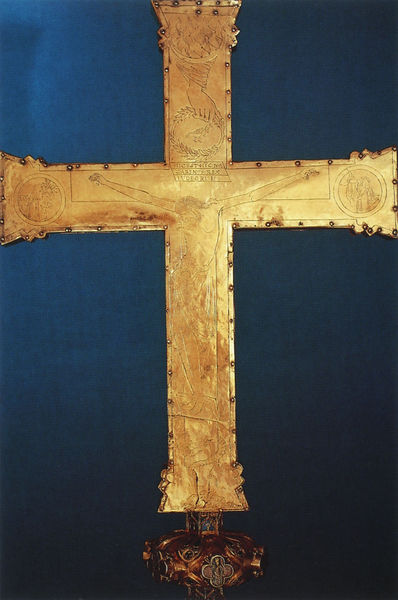
Titel: Lothar Kreuz, mit antiquer Kamee des Augustus und karolingischem Kristall des Lothar
Institution: Aachen, Domschatz
Schlagwörter: blau, gott, hand, mann, nackt, blume, orange, blüten, bibel, kirche, gold, krone, kreis, rund, bischof, inschrift, nägel, nieten, foto, mond, messing, kreuz, religion, dom, radierung, kupfer, kranz, gravur, knauf, christus, jesus, kreuzigung, mittelalter, kruzifix, prozession, prunk, email, sakral, dornenkrone, mittelater, evangelisten, geritzt, emaille, olivenzweig, domschatz, olivenzwei